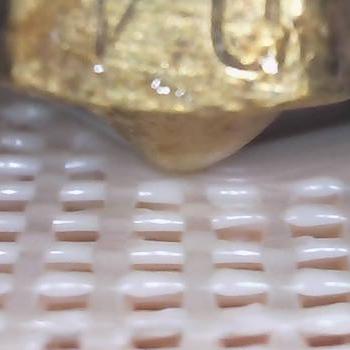
Flow rate: 47%